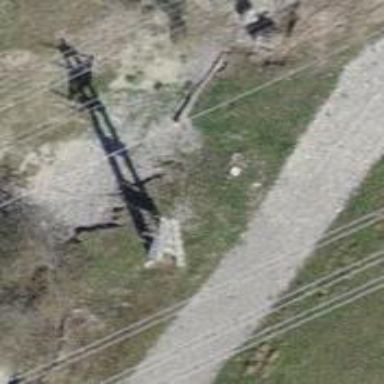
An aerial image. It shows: Minor power line with three cables.